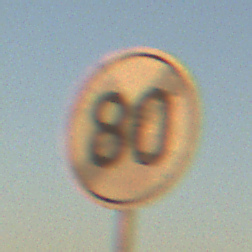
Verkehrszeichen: EndeGeschwindigkeit80
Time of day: SunriseSunset
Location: Outdoor (Nature)
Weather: Clear
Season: NotSpecified
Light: Natural